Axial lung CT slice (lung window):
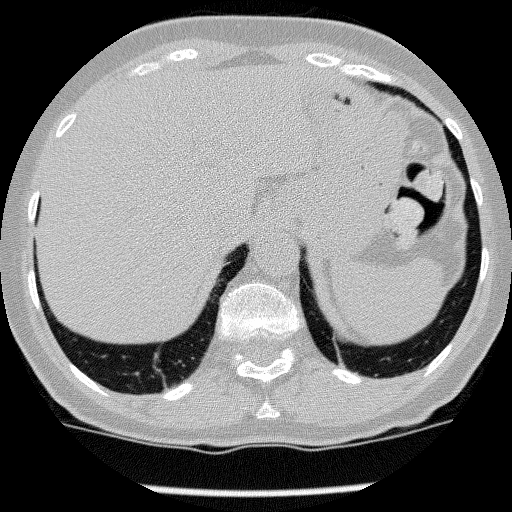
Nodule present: no